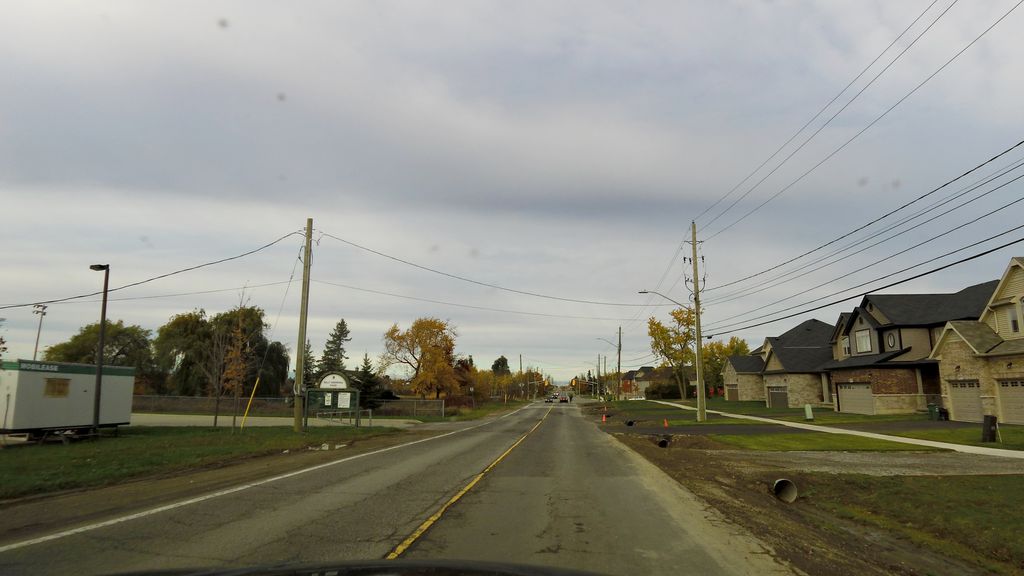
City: hamilton